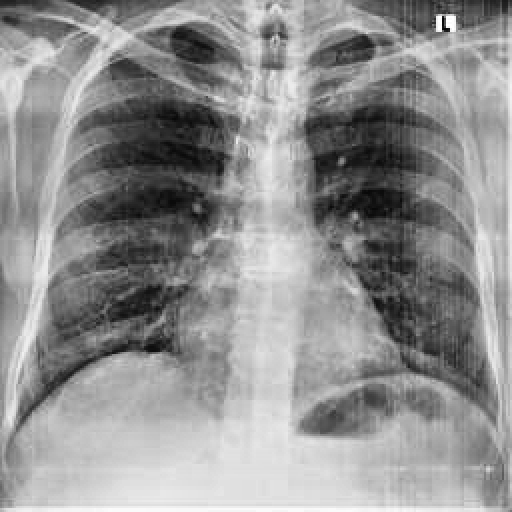
Finding: NORMAL